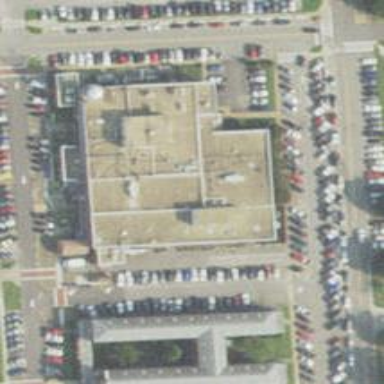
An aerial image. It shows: Government office.